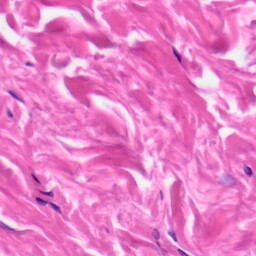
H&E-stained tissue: Skin